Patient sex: M
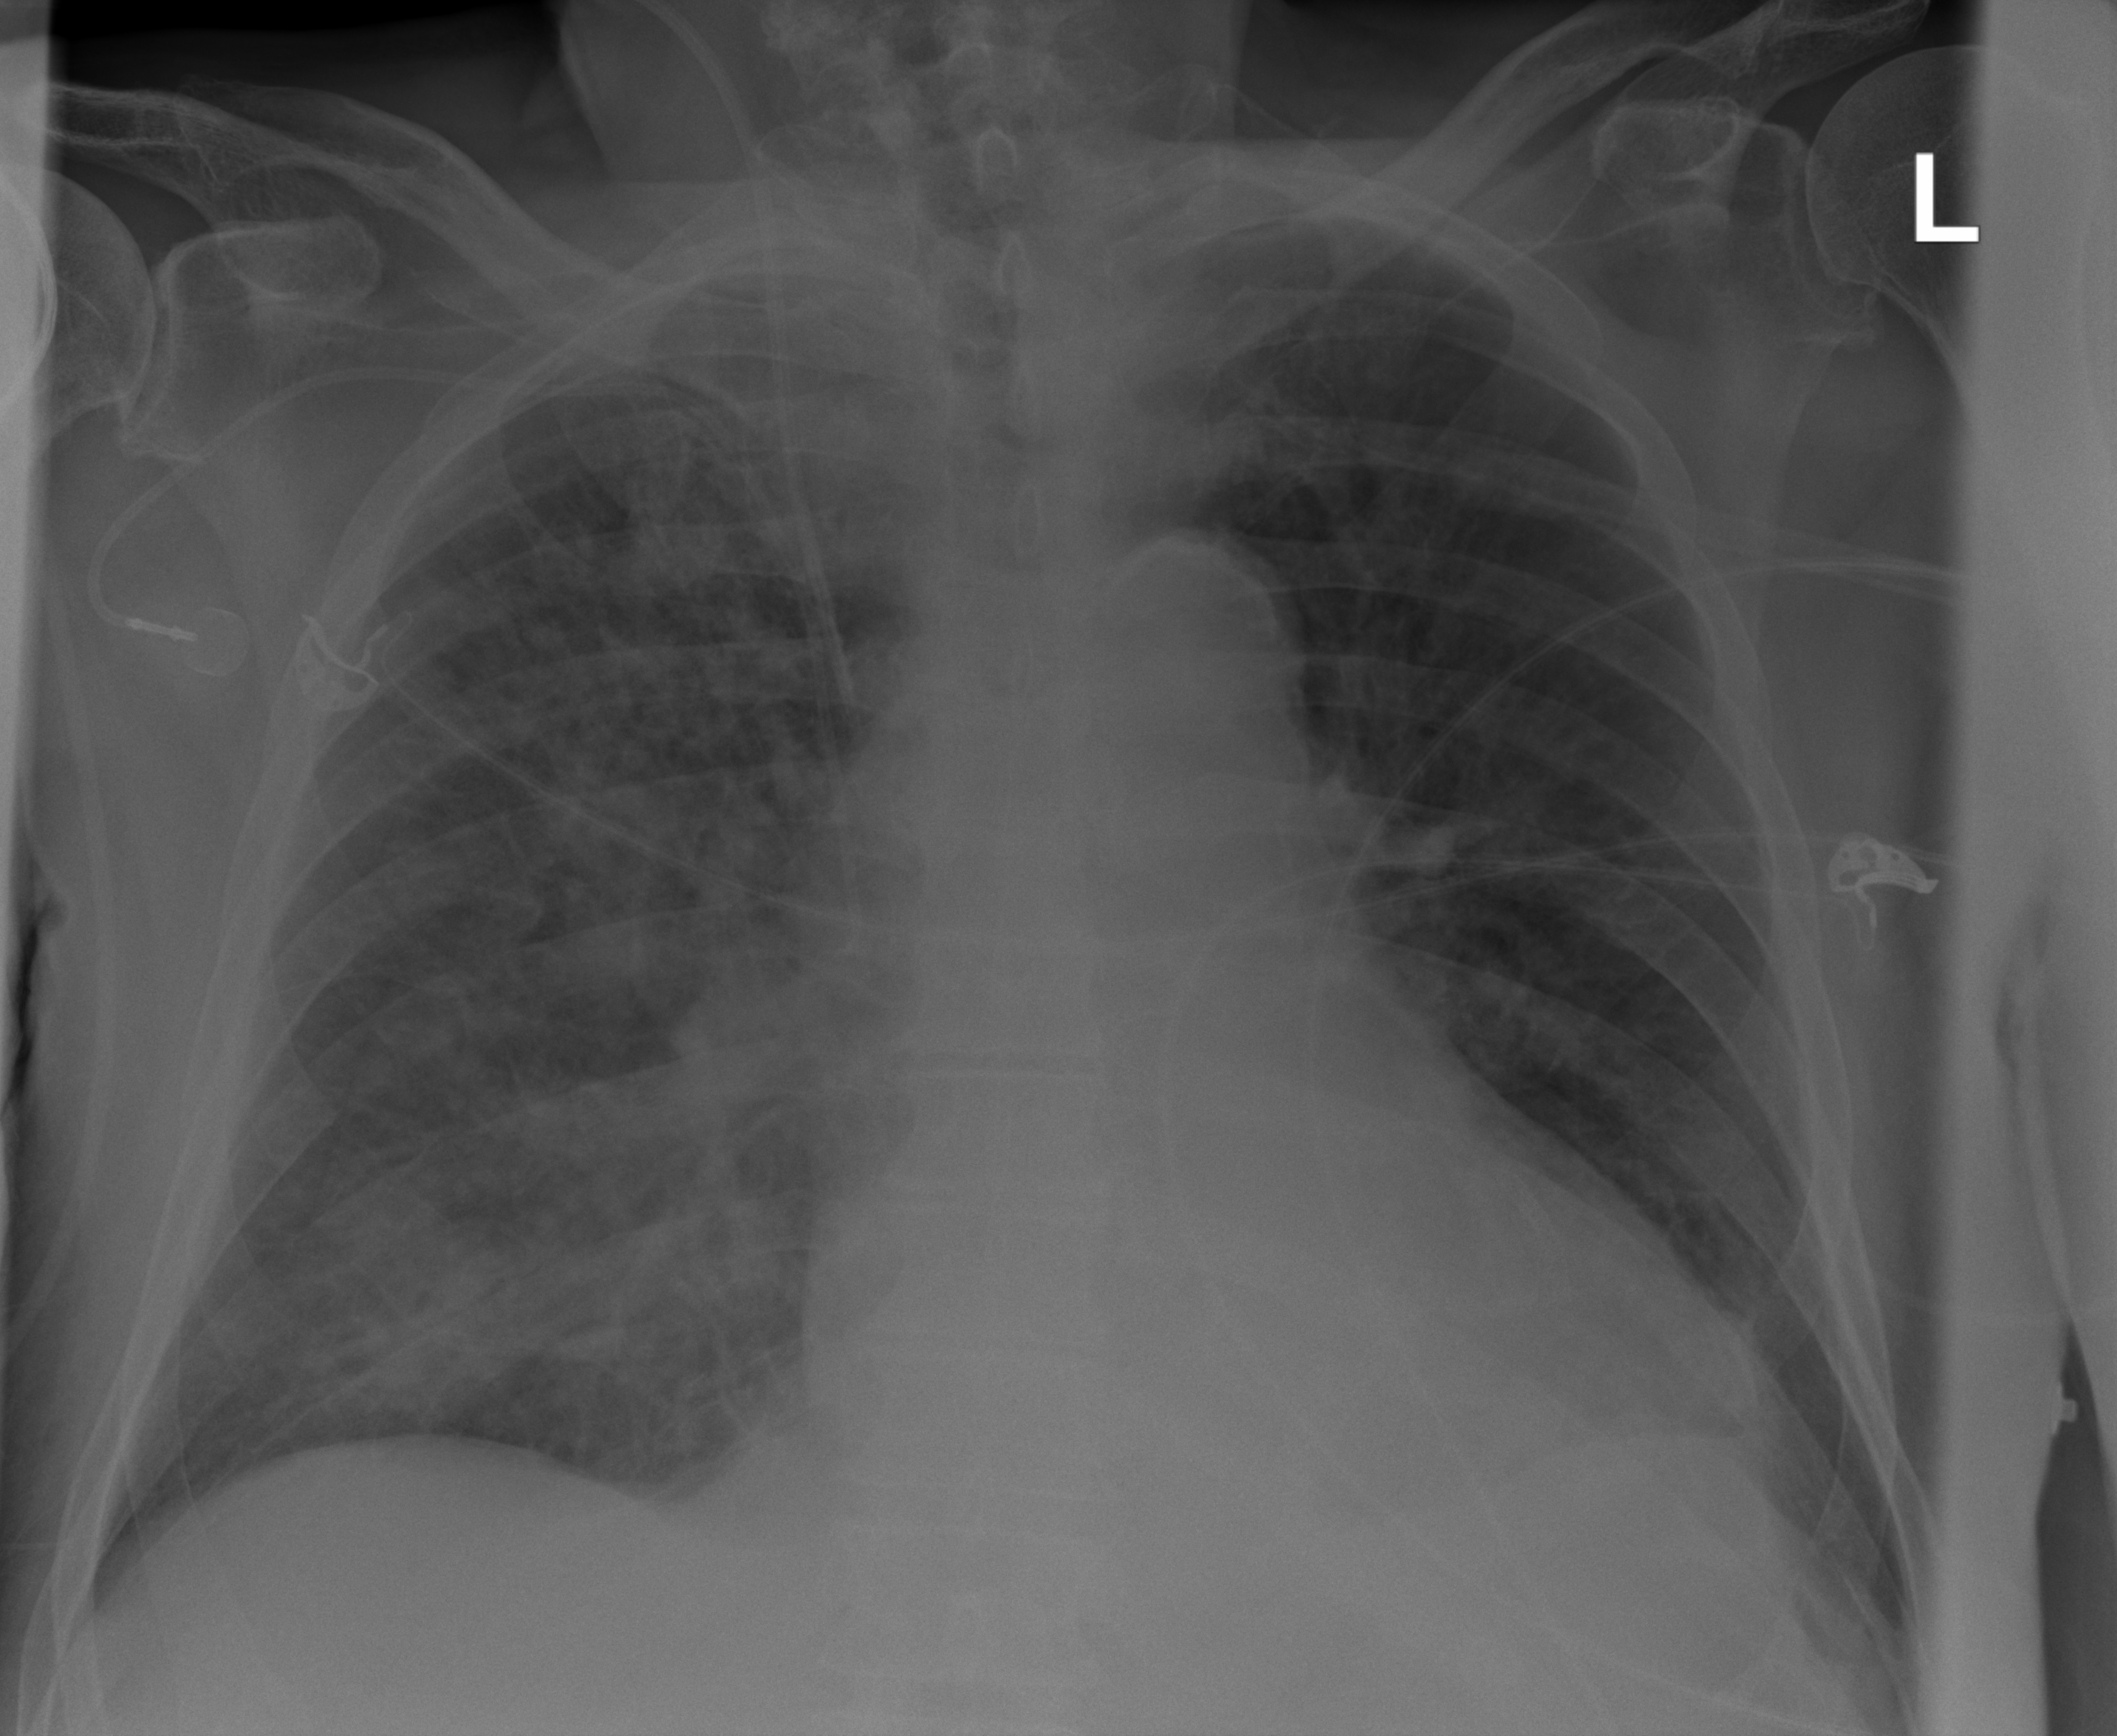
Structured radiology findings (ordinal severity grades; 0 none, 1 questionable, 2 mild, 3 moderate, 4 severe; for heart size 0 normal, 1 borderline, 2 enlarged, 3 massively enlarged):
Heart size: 2
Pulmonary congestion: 0
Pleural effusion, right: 0
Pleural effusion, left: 0
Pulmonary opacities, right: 1
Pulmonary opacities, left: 0
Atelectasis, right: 0
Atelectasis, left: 0